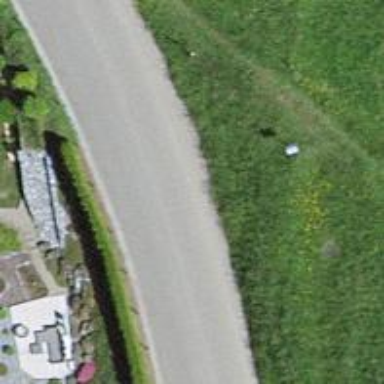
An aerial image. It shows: Asphalt road classified as tertiary.